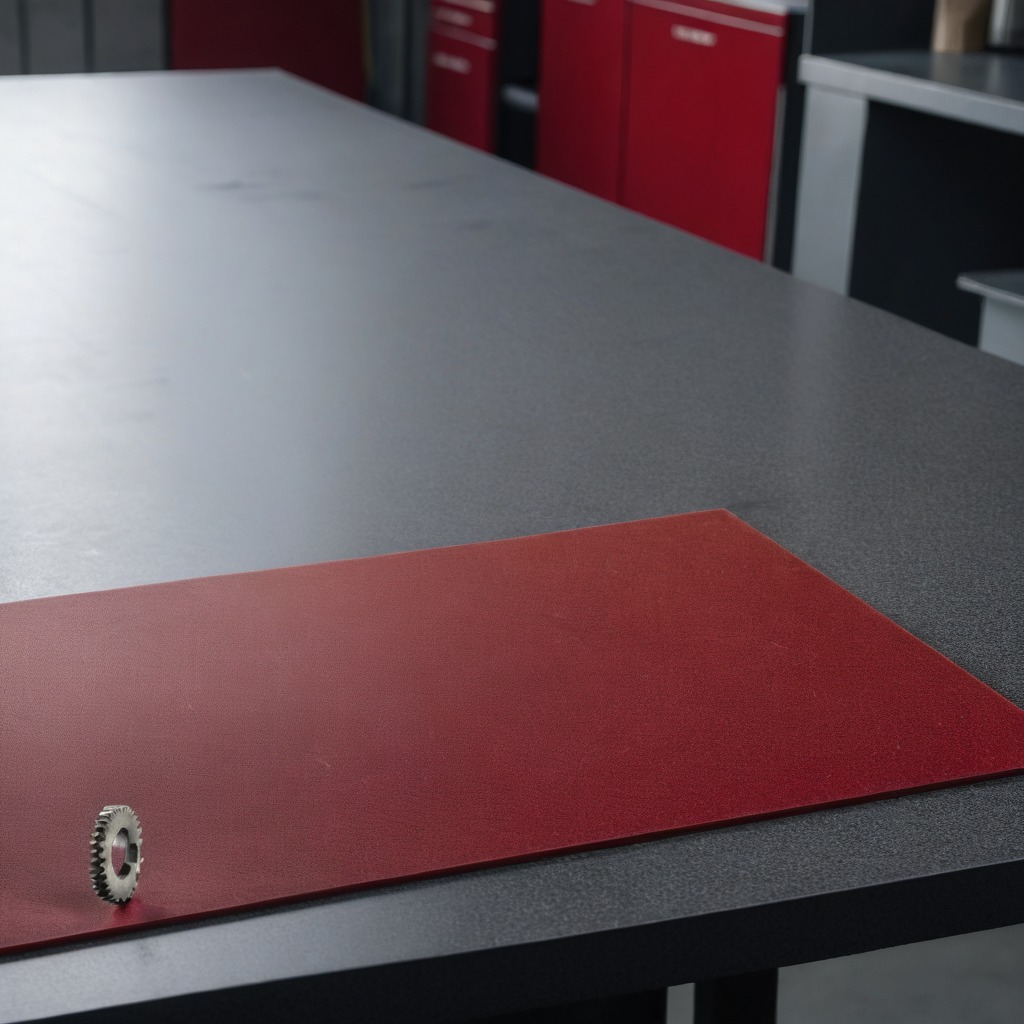
A steel gear with teeth lies on a clean granite tabletop covered with a red rubber mat inside a workshop under bright overhead lighting crisp shadows high clarity worn but beneath the mat